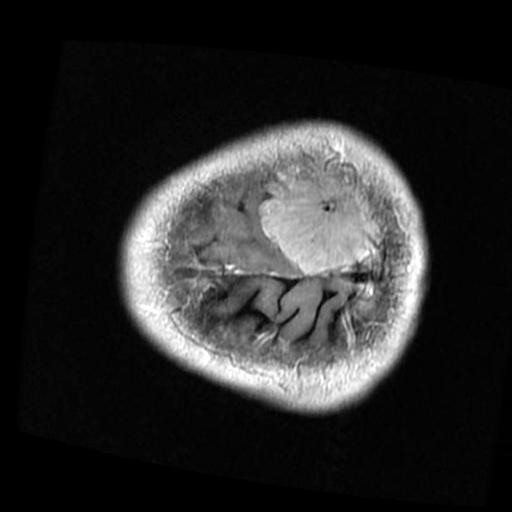
Label: brain_menin